Interaction volume radius: 5 \u00c5
Interaction volume height: 10 \u00c5
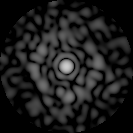
Disorder parameter: 0.8138